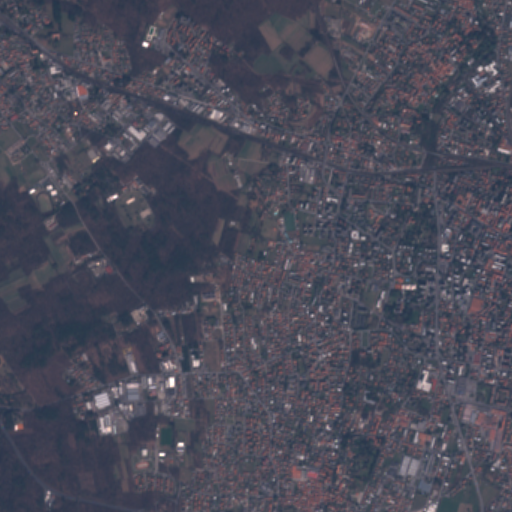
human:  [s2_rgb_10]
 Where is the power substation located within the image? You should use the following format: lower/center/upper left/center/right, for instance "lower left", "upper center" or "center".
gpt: The power substation is located in the upper left of the image.
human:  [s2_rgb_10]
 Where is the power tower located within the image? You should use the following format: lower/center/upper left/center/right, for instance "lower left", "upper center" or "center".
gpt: The power tower is located in the upper left of the image.
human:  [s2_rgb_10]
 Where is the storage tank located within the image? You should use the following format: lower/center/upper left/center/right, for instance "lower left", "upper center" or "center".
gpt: The storage tank is located in the center of the image.
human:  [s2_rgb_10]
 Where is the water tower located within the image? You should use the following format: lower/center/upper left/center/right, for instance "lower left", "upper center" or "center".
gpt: The water tower is located in the center of the image.
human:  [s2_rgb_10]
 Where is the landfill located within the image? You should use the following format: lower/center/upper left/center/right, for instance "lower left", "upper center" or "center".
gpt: There is no landfill in the image.